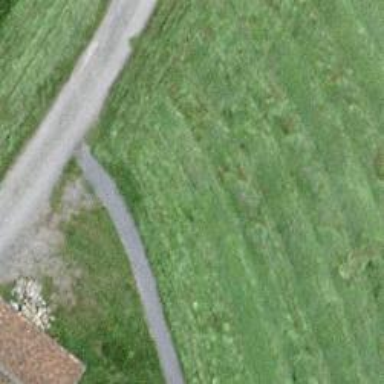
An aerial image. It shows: Path with fine gravel surface.